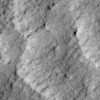
Atmospheric dust classification: not_dusty